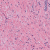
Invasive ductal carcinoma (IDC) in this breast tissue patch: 1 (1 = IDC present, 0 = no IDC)